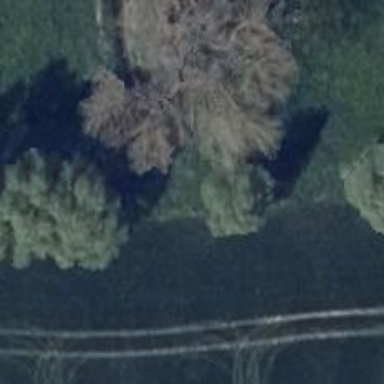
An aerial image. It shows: Row of trees in natural setting.